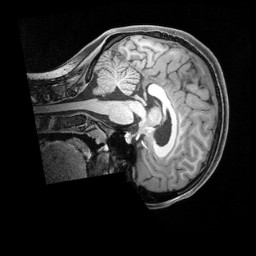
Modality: T1w
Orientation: sagittal
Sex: female
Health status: ill
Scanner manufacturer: siemens
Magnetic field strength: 3 T
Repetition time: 2.4 s
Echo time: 0.00201 s